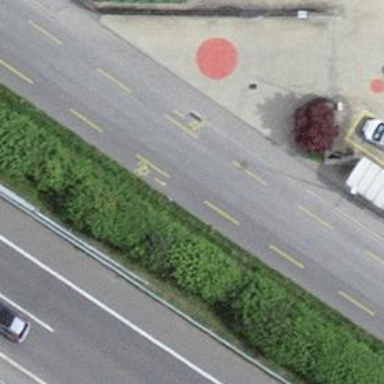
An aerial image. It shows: Tertiary road with asphalt surface including cycle lane.